Question: I noticed that PNG files created by Gimp from the same RPG data are identical except for the very beginning. This image shows a diff of otherwise identical PNG files created with Gimp:

What is this data which changes each time and how is it encoded? Are there tools to decode it? Can you learn something from this information, e.g. can you find out when a PNG file was (probably) created by this information?
I was under the impression that PNG files are created deterministically* and don't store meta data which isn't necessary to decode the image. (Obviously, the last part is not true, either, as Gimp writes its own name into the files but doesn't ask the user (which is does if you export something as a JPEG file).)
* I use the word "deterministic" here to refer to things and only such which are the same on each execution/export/whatever given the same input. I'd usually use the word "functional" (i.e. like a mathematical function) but I fear this could be misunderstood by people who don't know what "functional" means in mathematics. Obviously, this is different from the usage of this word in information theory.
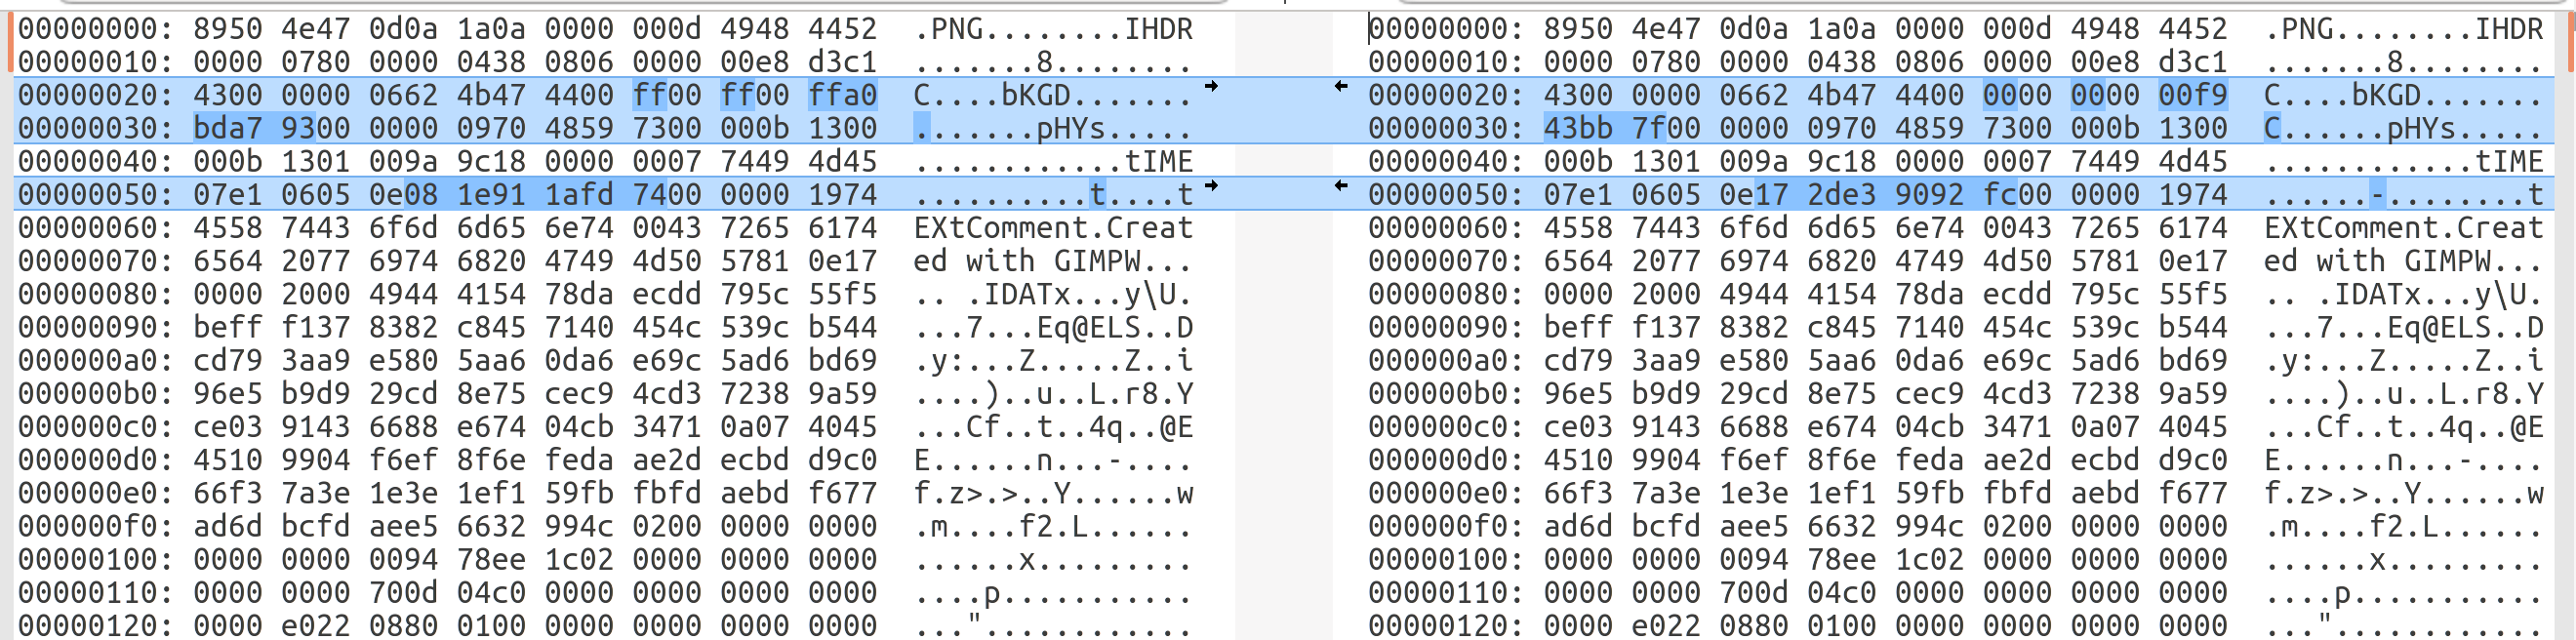
Answer: See the <URL>.
- 'tIME'- 'bKGD'- 'tEXT''Comment''Created with Gimp''Image>Properties''Edit>Preferences>Default Image'
When I export the same PNG twice, I only see a change in 'tIME'. In fact I can't get a 'bKGD' item, even when exporting a PNG with transparent pixels. Are you using any specific options when exporting?